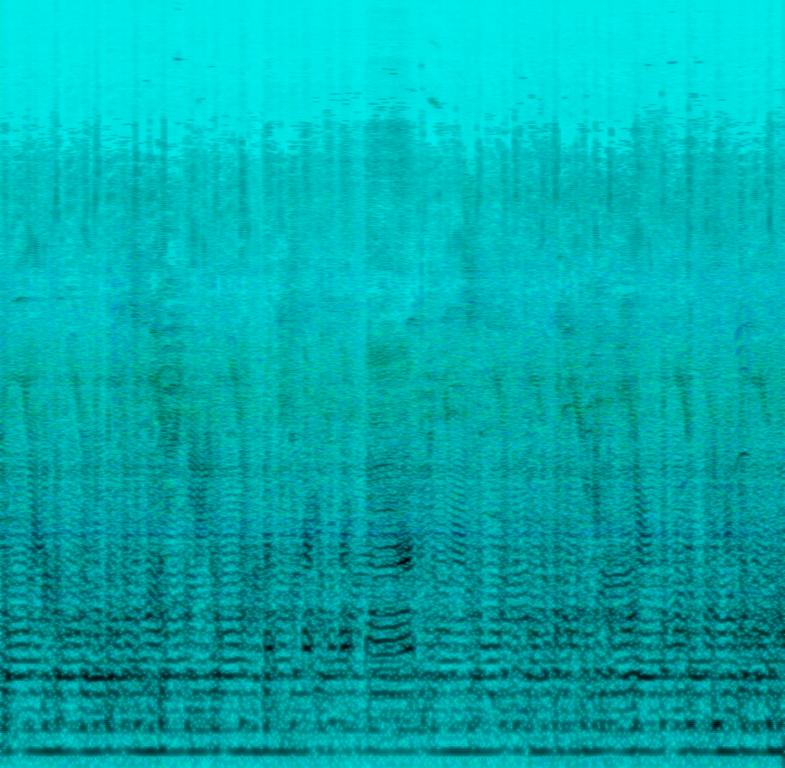
This music is instrumental. The tempo is fast with a hypnotic harmony of the didgeridoo. The music is unique, catchy,engaging, mesmerising and hypnotic because of the continuous droning. This music is a Didgeridoo instrumental.